Brain MRI, t2w sequence, axial 2D slice.
Patient: age 18, sex F, weight 95 kg, height 1.95 m
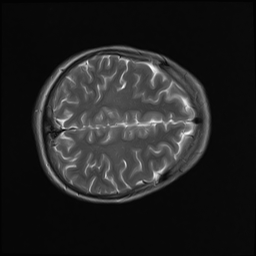